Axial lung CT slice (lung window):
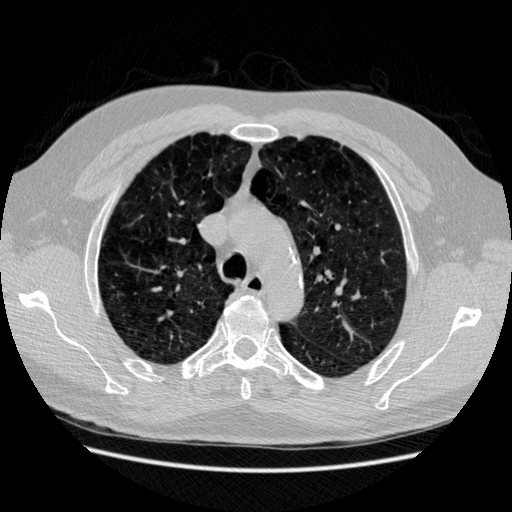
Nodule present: no